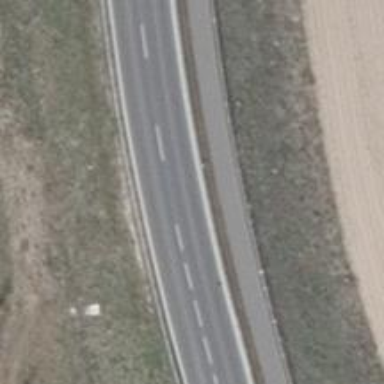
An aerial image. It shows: Secondary road with asphalt surface and embankment.